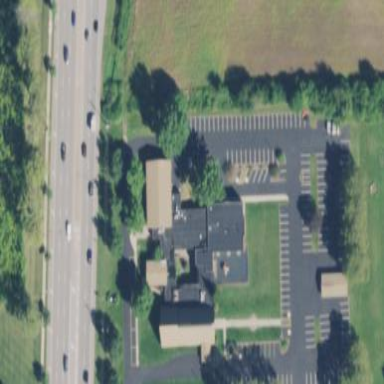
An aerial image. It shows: Building that serves as place of worship.